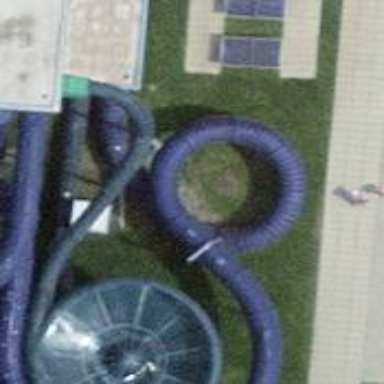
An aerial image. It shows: Water slide attraction.